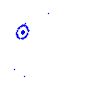
Particle: proton